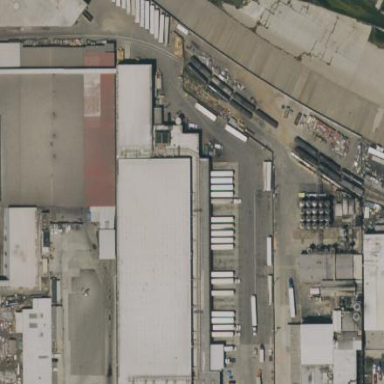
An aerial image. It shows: Factory building.